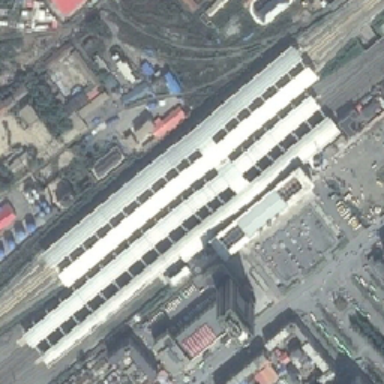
Some trees were planted around the railway station .